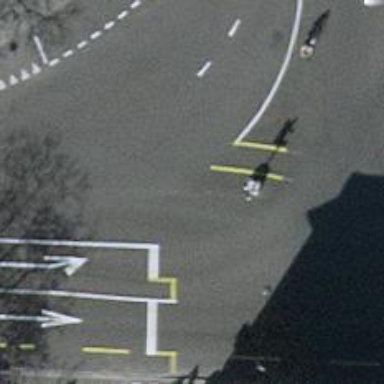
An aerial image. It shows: Tertiary road with asphalt surface. There is separate sidewalk and cycle track on the right side.